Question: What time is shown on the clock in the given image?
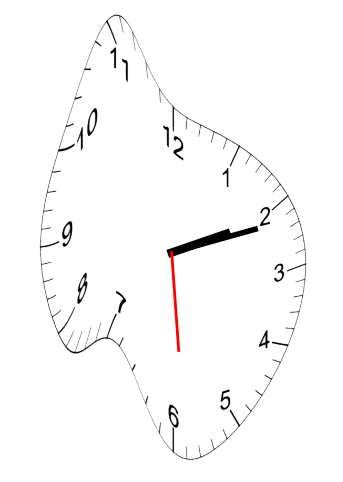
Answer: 02:11:29